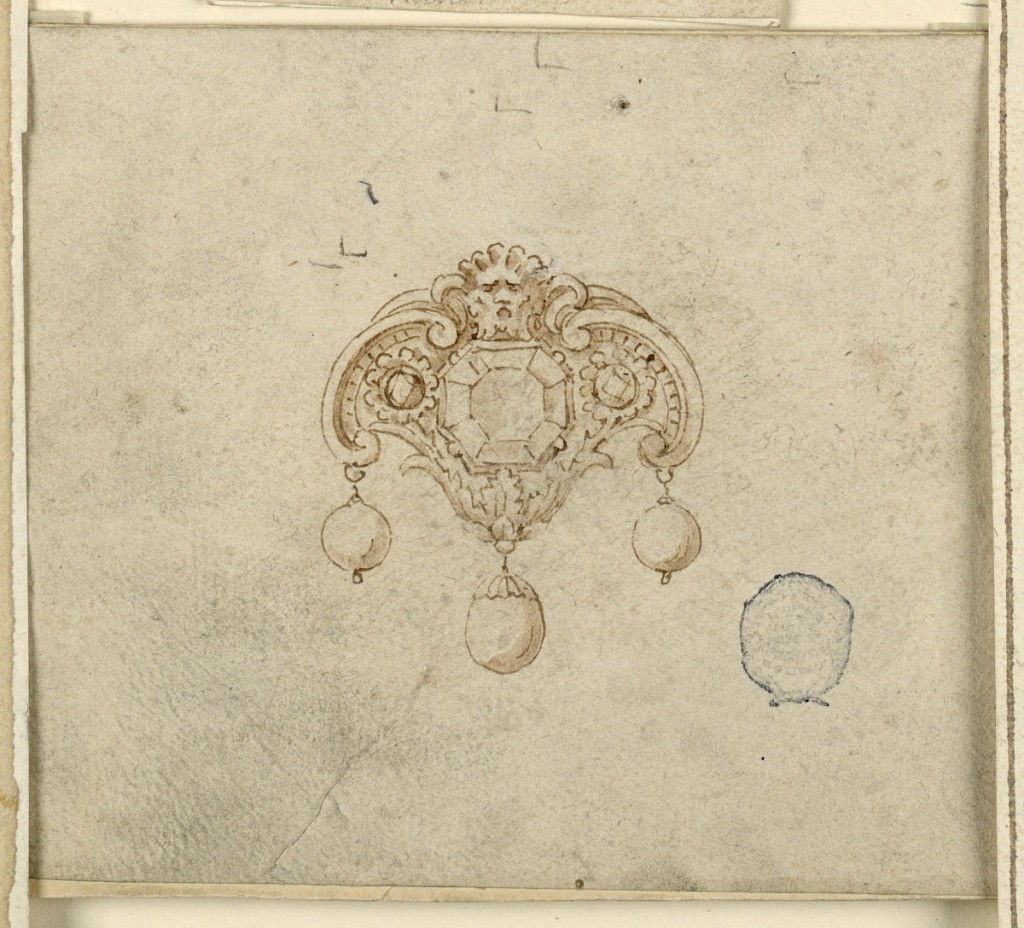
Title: Design for Brooch with Three Diamonds
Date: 16th century
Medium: Pen and sepia on paper
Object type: Drawing
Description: A faceted octagonal gem framed with two volutes, a mask above and acanthus leaf below. Three suspended pearls.